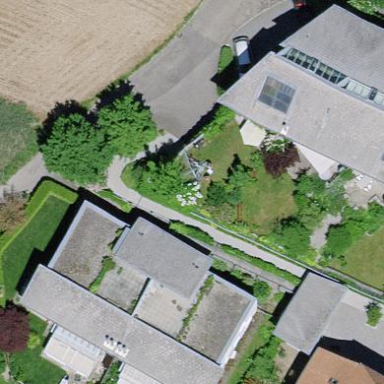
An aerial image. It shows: Residential building.